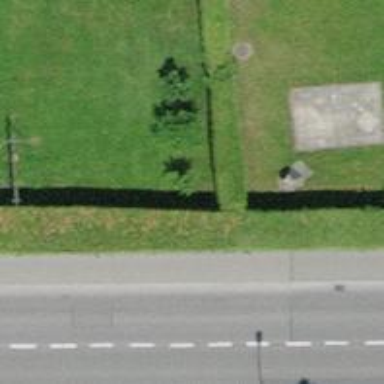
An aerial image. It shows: Hedge acting as barrier.